Field crop: maize
Growth stage: 2
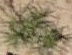
Species: salsola